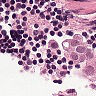
Metastatic tissue present: yes